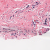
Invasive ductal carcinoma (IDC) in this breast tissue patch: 0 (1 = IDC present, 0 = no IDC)